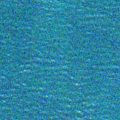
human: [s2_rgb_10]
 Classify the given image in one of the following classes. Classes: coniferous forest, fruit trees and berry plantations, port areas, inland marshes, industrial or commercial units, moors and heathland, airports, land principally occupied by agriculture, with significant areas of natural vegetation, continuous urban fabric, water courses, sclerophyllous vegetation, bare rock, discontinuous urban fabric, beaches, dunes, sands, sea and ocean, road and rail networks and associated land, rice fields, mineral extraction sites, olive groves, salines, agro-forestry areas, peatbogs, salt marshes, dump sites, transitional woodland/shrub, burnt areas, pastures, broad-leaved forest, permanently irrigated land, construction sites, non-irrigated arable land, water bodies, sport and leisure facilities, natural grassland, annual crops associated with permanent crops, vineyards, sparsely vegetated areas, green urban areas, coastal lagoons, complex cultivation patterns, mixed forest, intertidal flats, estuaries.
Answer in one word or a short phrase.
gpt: sea and ocean